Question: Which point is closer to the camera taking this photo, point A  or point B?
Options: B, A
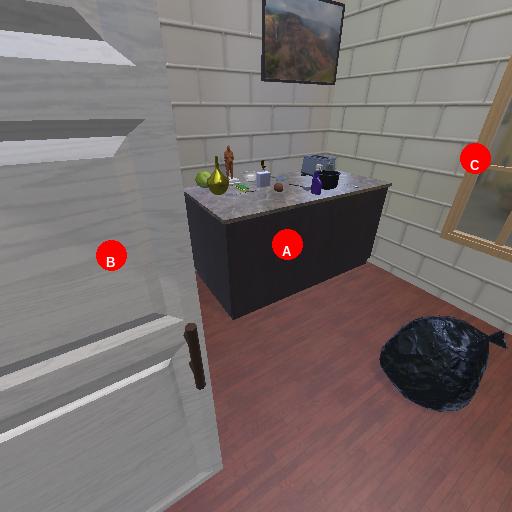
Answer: B